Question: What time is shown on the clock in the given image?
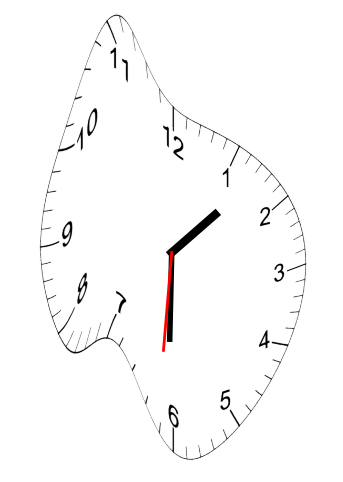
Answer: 01:30:31